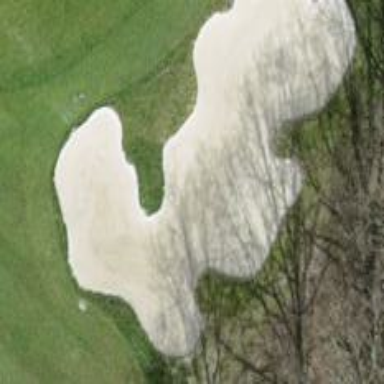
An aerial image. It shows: Sand bunker on golf course.